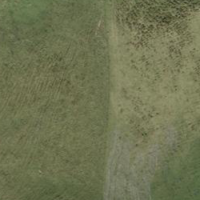
EUNIS habitat code: 23
Species observed at this site:
Stauroderus scalaris